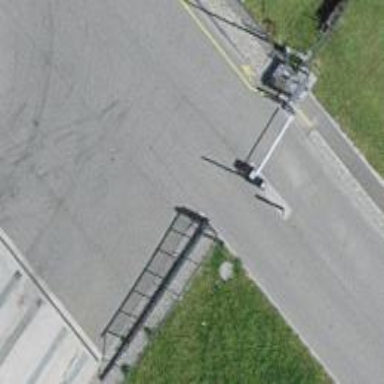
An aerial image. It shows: Lift gate barrier.